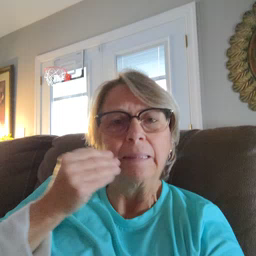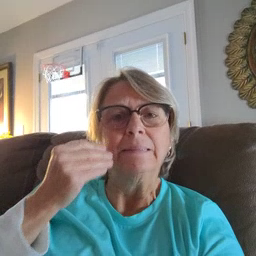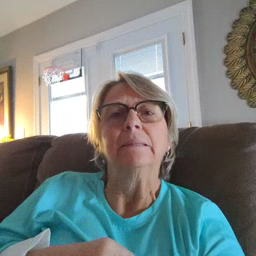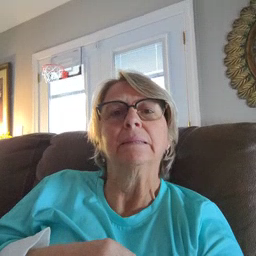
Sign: kiss